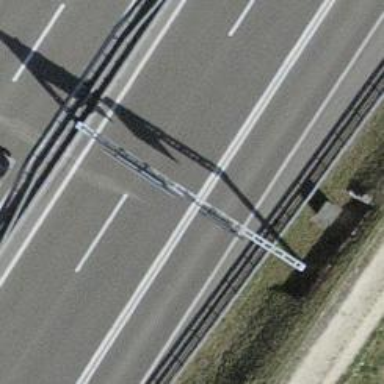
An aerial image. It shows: Bridge with gantry structure.